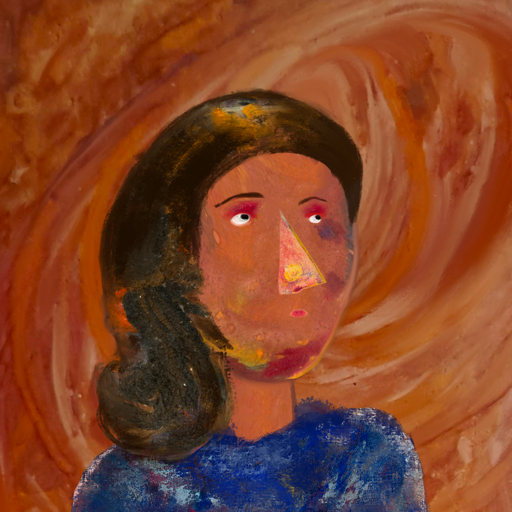
Background: Pious_Lady, Head And Neck Side: Mother_And_Son_Son, Face Side: Irani, Bust: Irani, Hair Side: Gypsy_Queen, Head Accessory: Blank, Second Necklace: Blank, Necklace: Blank, Baby: Blank